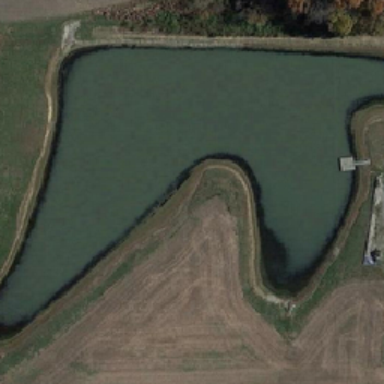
There is a pond in the land .